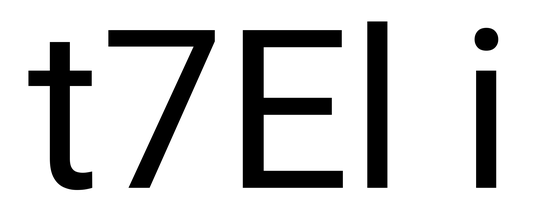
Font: Roboto_Regular